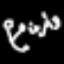
Label: line